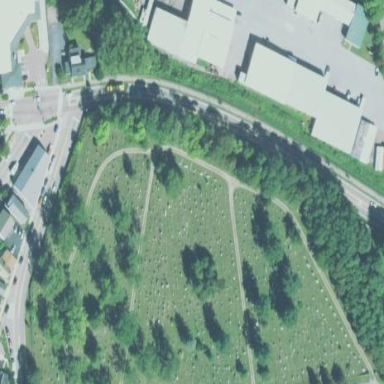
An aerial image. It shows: Cemetery.